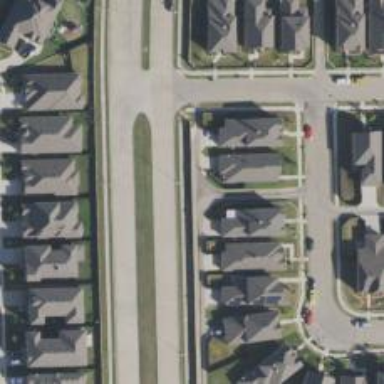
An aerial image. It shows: Alleyway designated as service road.